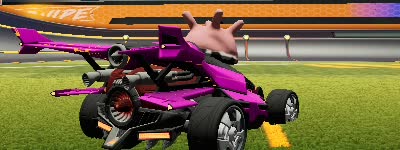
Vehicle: aftershock